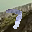
Label: 7